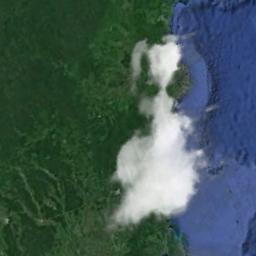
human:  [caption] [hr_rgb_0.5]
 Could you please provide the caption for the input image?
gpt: Small white clouds on green land and blue sea .

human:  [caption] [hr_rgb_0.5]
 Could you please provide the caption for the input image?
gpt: The cumulus clouds are located above the sea and the land covered by dense vegetation .

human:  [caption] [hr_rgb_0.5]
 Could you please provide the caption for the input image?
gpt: A thin cloud of thin clouds floated in the air .

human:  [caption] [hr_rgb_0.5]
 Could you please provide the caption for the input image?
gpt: The white cloud is above green land and blue sea .

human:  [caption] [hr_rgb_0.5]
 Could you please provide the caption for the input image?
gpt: One piece of white cloud over a coast .